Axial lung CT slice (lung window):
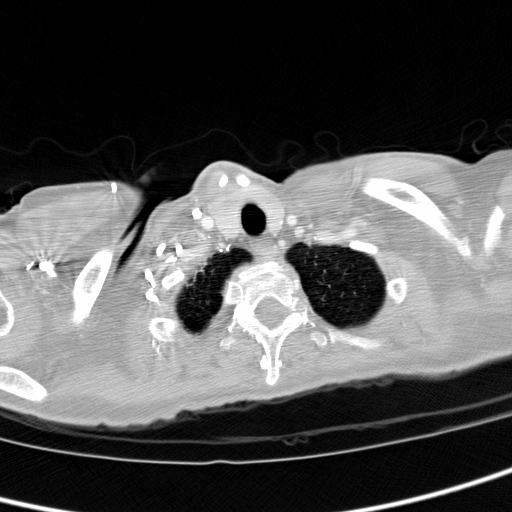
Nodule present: no